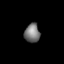
Tissue: lung
Cell type: Endothelial cells
Senescence score: 0.5787
Nuclear area (px): 283
Mean DAPI intensity: 118.548